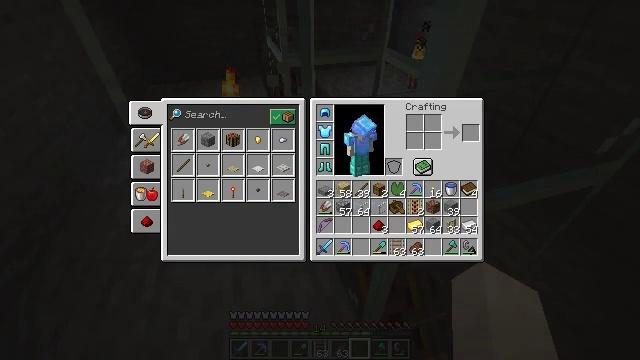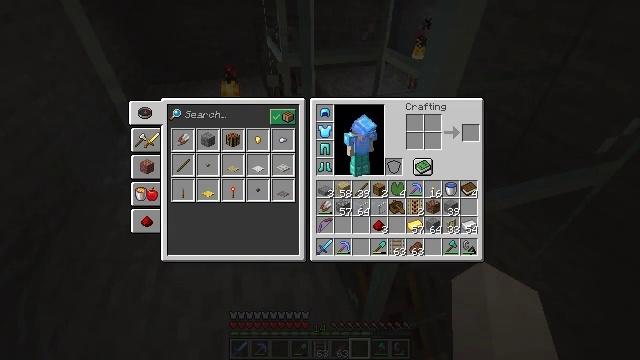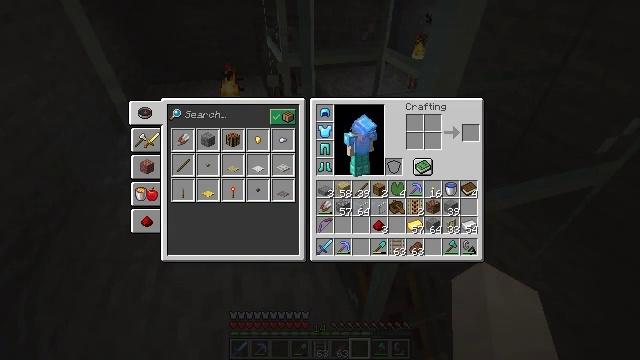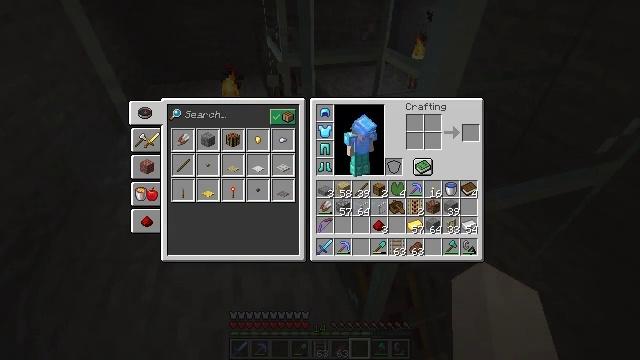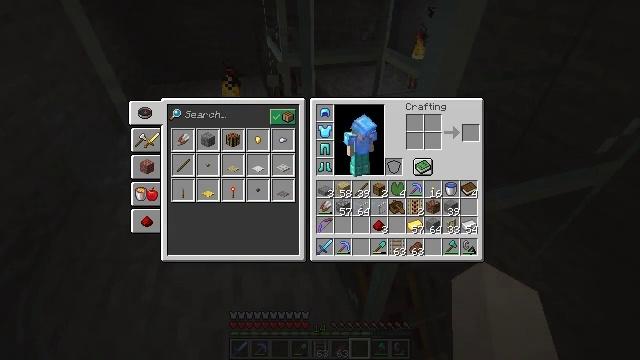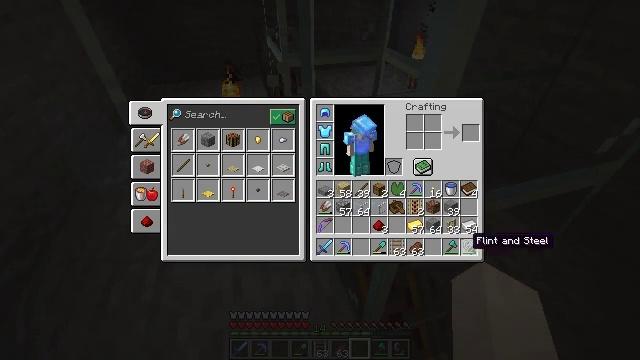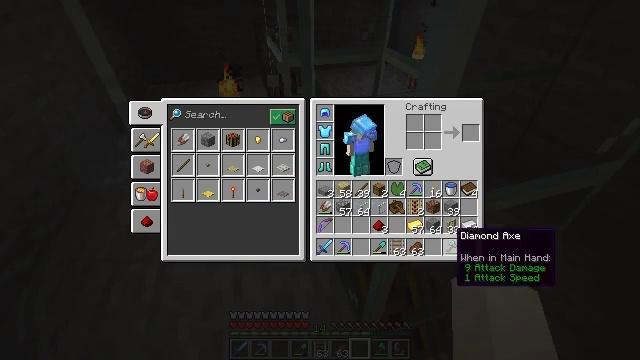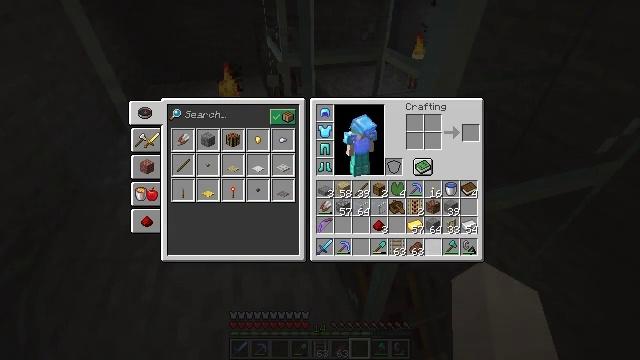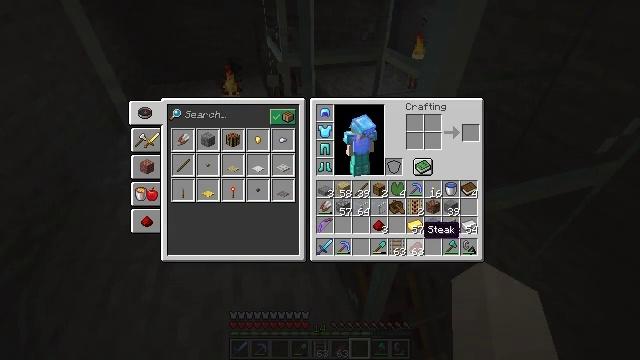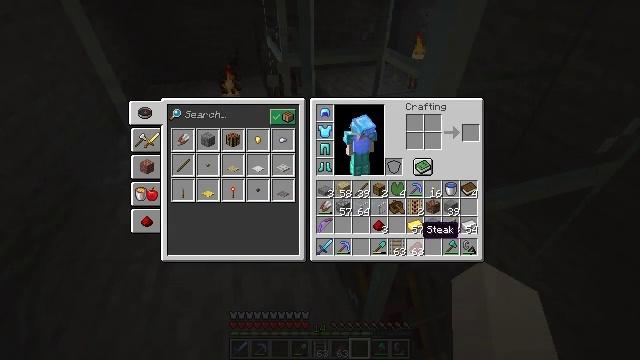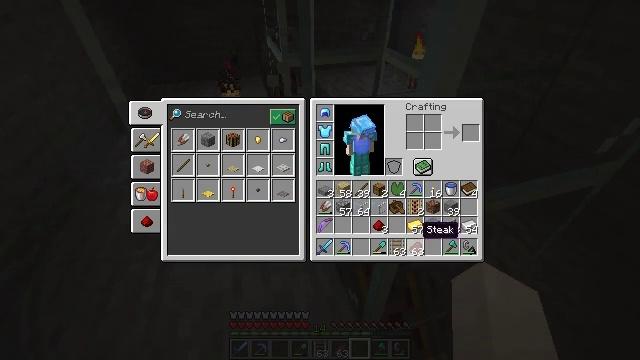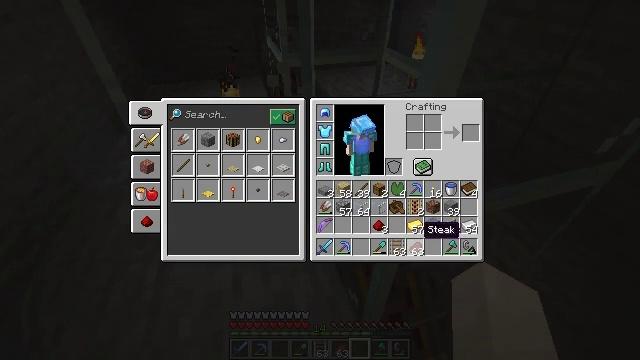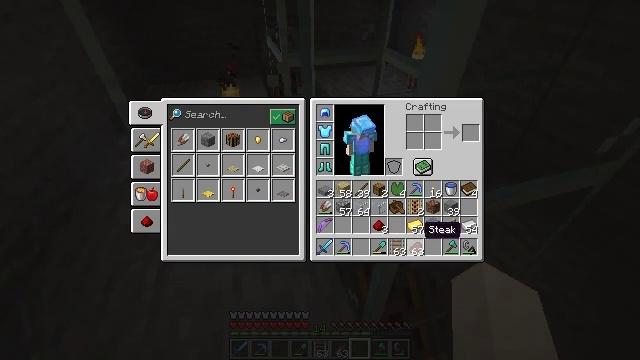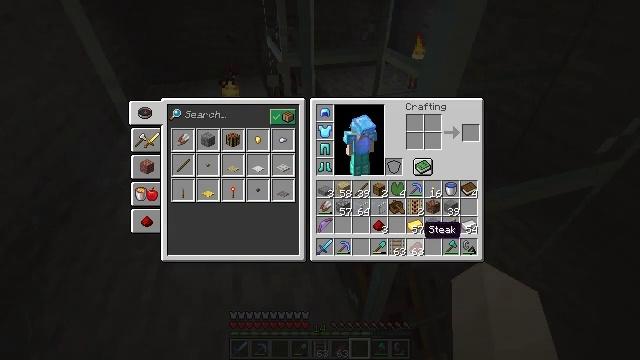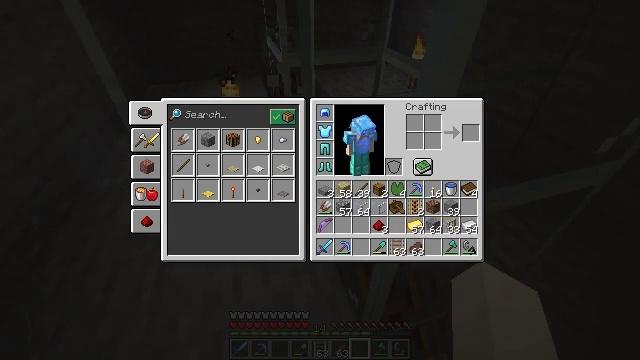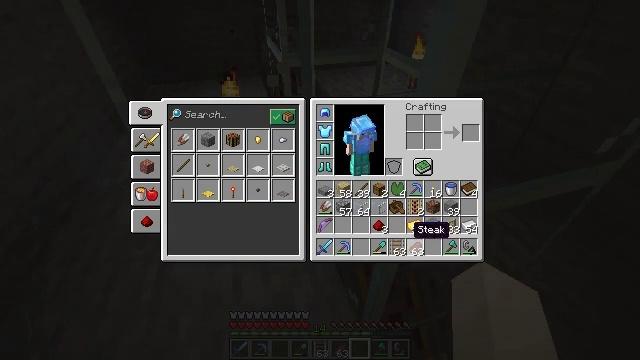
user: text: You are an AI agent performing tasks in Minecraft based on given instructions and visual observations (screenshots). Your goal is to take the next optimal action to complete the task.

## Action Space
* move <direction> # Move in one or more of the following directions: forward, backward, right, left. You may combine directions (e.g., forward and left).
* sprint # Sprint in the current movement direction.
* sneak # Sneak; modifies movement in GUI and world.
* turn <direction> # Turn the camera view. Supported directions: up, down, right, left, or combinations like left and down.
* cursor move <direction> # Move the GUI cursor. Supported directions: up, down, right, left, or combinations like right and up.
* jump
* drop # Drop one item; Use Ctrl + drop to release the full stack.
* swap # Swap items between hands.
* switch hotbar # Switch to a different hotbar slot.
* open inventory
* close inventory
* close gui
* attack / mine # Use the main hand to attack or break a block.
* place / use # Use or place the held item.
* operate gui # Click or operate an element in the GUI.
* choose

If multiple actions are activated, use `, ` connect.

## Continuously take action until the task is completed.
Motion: motion action
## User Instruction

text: Make a lever in the crafting table.
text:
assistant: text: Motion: no_op
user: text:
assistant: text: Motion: turn left and up
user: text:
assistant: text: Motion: turn left and up
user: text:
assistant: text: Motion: turn left and up
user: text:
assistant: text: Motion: turn left
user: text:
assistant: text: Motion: turn left
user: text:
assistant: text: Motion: turn left
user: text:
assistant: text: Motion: turn left
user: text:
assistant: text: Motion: no_op
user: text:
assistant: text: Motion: no_op
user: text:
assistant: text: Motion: no_op
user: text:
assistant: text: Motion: no_op
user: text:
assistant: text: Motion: no_op
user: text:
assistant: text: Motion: no_op
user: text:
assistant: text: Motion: no_op
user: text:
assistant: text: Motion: no_op
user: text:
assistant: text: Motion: turn left
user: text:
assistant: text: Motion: turn left
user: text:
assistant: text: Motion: turn left and up
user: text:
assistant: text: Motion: no_op
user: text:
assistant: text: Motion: no_op
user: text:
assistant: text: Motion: no_op
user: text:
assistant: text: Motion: no_op
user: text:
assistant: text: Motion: turn left and up
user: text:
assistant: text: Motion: turn left and up
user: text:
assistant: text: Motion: turn left and up
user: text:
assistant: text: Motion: turn left
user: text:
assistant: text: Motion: turn left
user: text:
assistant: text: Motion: no_op
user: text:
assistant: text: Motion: no_op